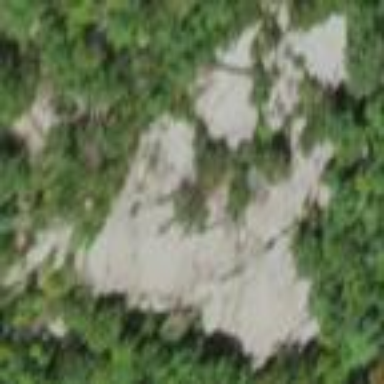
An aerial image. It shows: Landscape of bare rock.